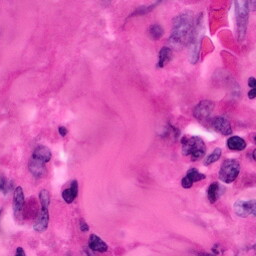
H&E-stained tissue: Pancreatic